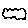
Label: cloud